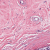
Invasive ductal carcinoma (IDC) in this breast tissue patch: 0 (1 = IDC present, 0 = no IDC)